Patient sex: M
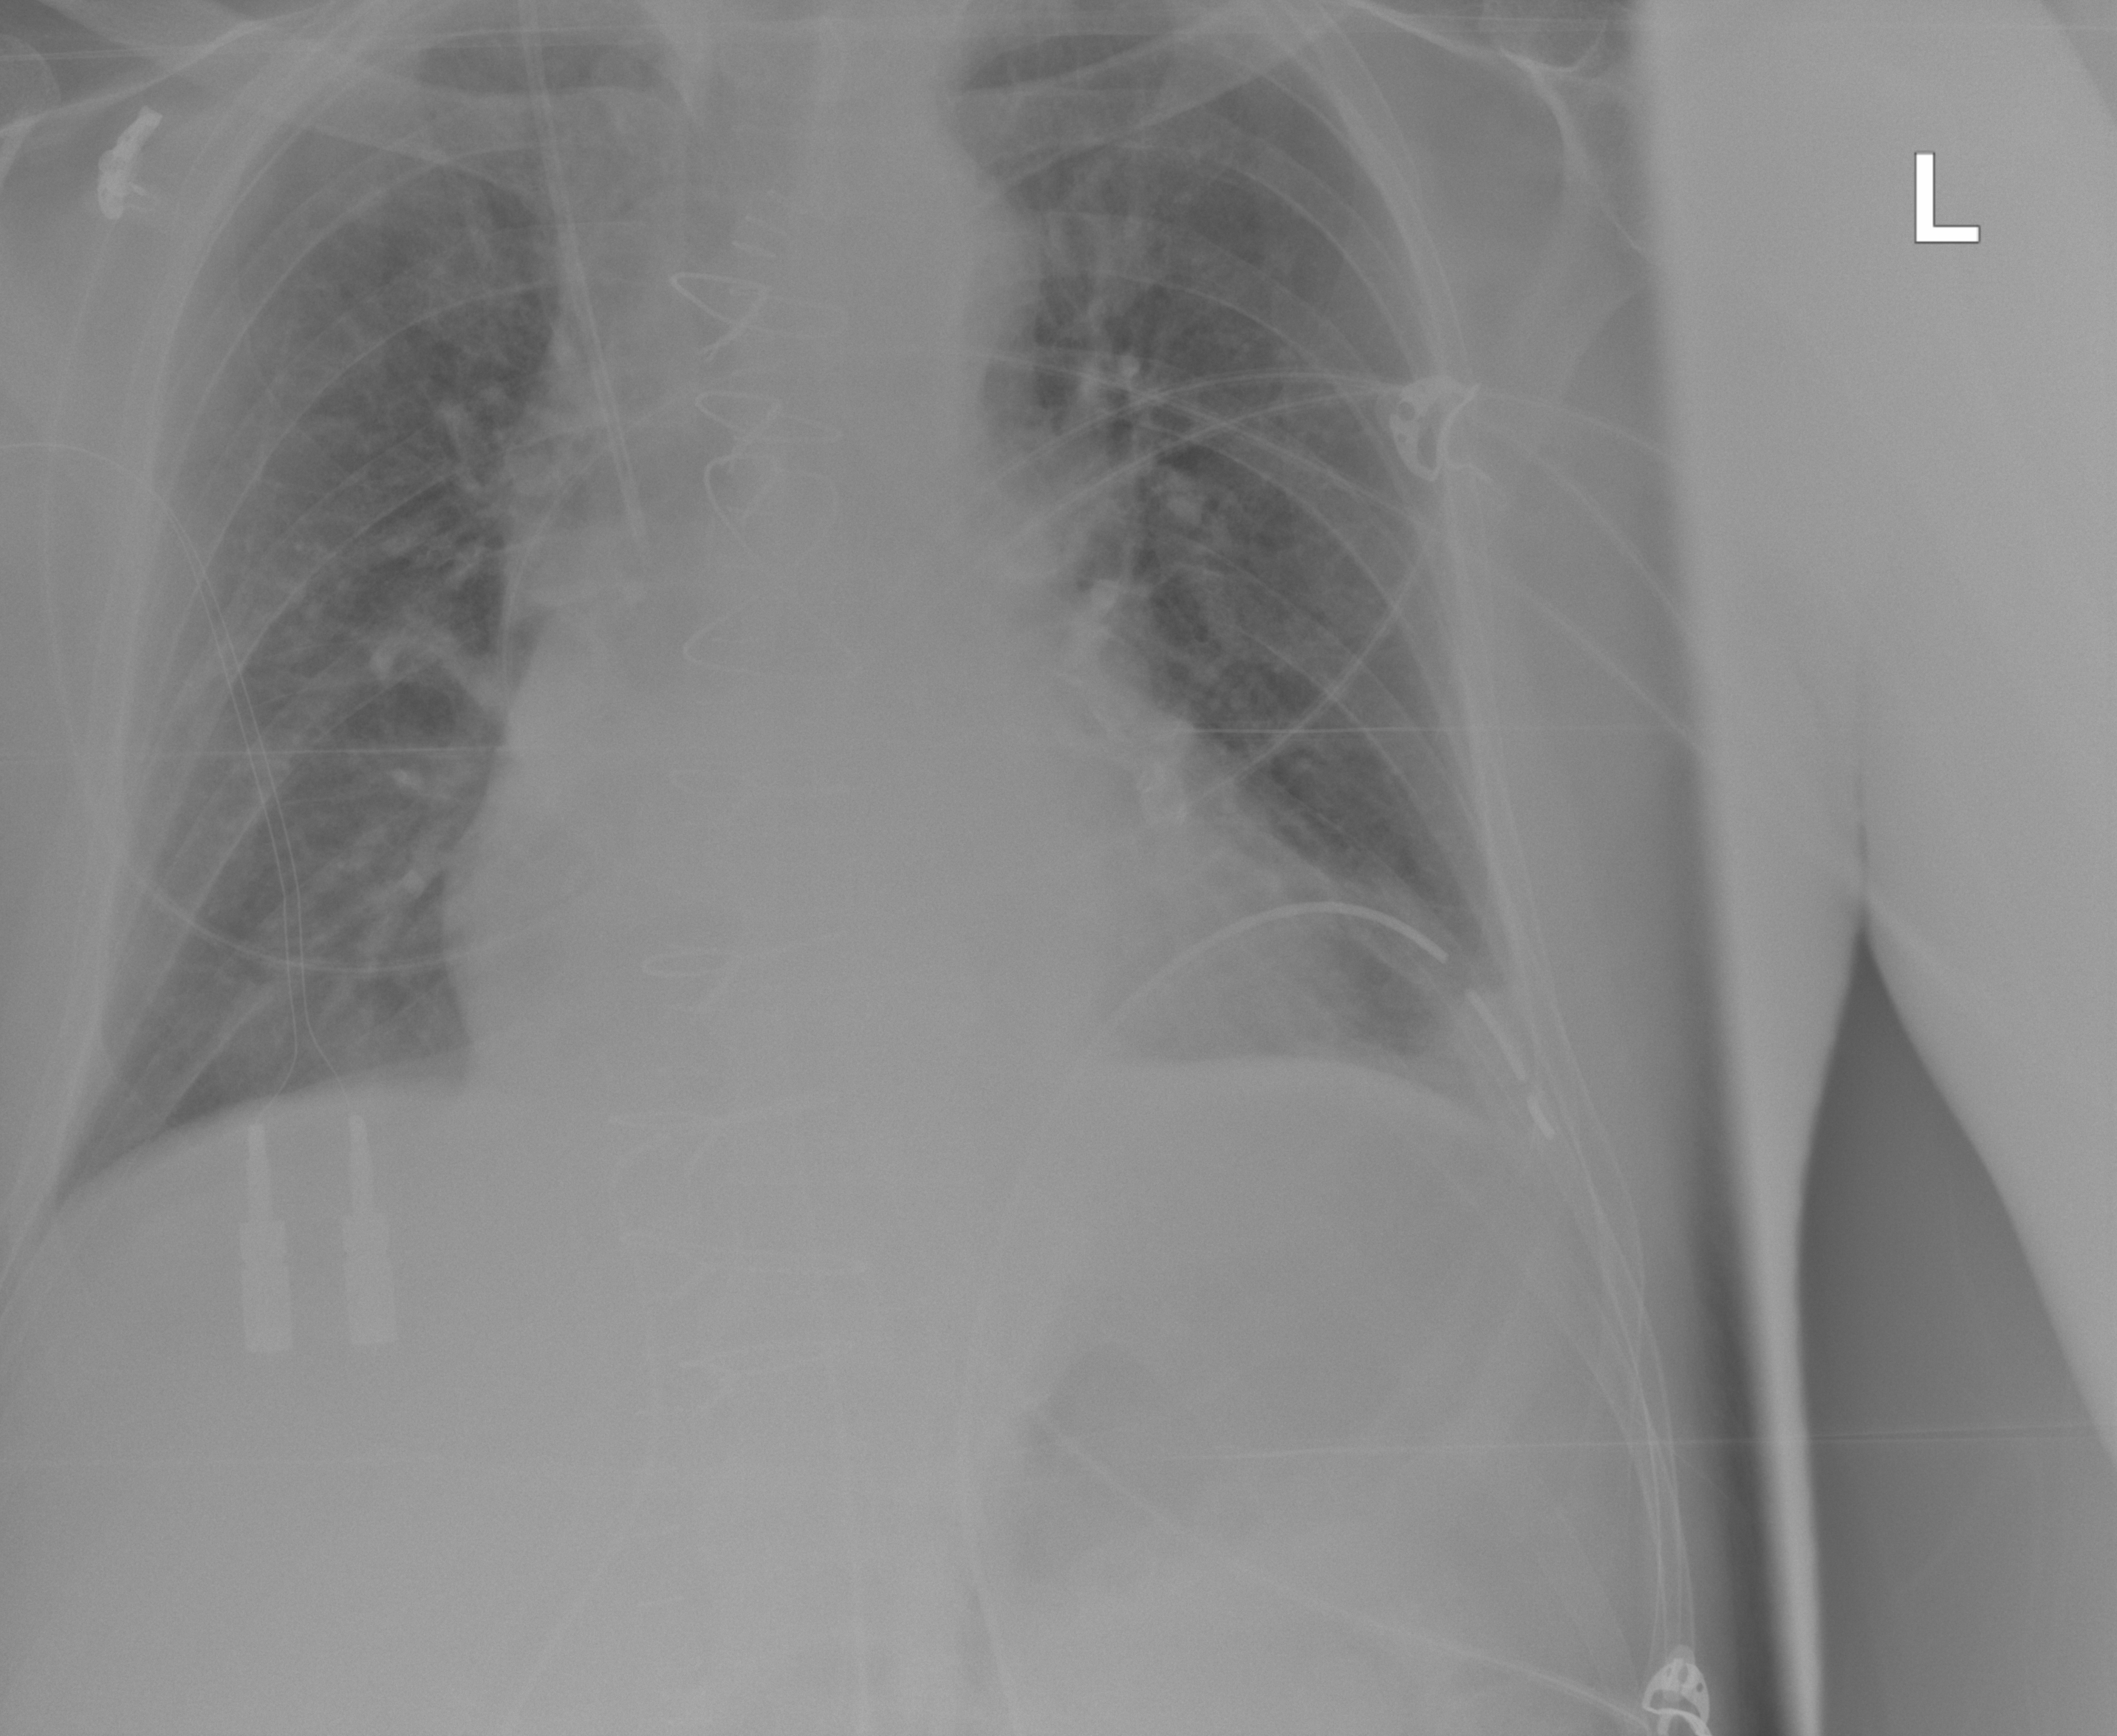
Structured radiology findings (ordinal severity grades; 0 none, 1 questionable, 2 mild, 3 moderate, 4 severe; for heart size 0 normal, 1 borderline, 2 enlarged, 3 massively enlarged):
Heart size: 0
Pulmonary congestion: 0
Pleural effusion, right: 0
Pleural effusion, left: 1
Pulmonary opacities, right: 0
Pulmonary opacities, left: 0
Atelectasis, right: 0
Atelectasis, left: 2